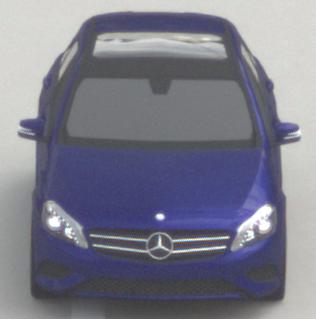
Make: Mercedes-Benz
Model: A 180
Detailed model: A-Class (176)
Model produced from: 2012/09
Model produced until: 2015/07
Doors: 5
Color: blue
Road condition: dry road
Daytime: morning or afternoon
Contrast: low contrast